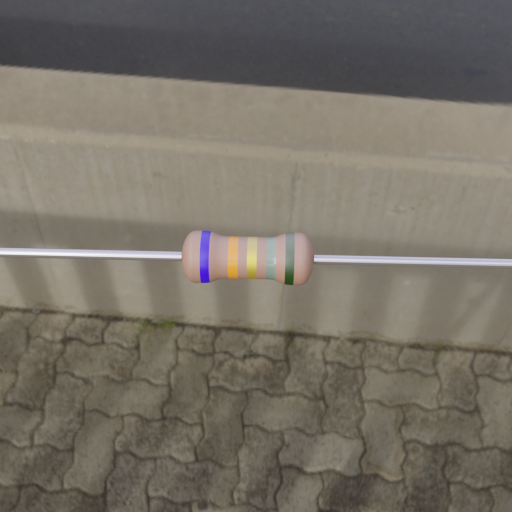
Resistor colour bands (in order): blue, orange, gold, gray, black